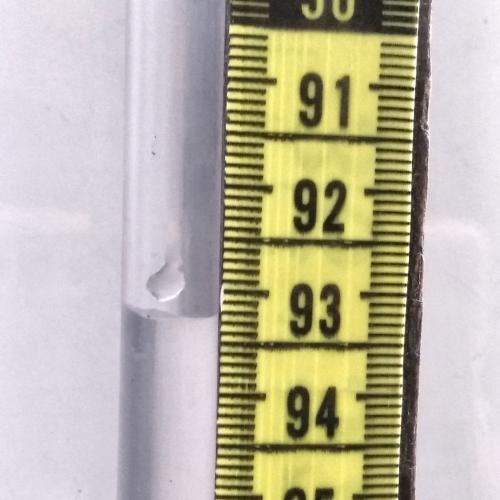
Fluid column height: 93.2 cm